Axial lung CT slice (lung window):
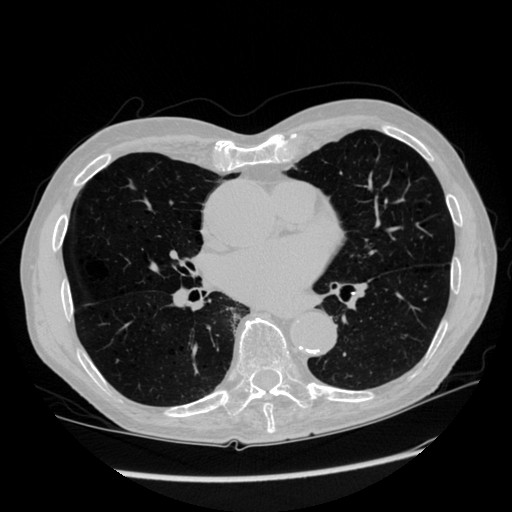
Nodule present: no